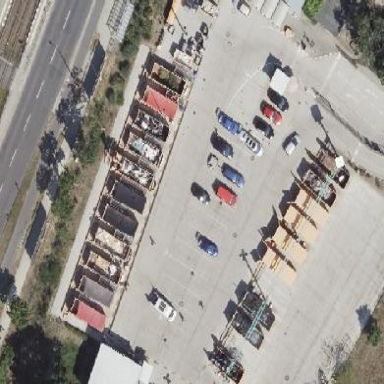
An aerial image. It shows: Commercial area with recycling center.